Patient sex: M
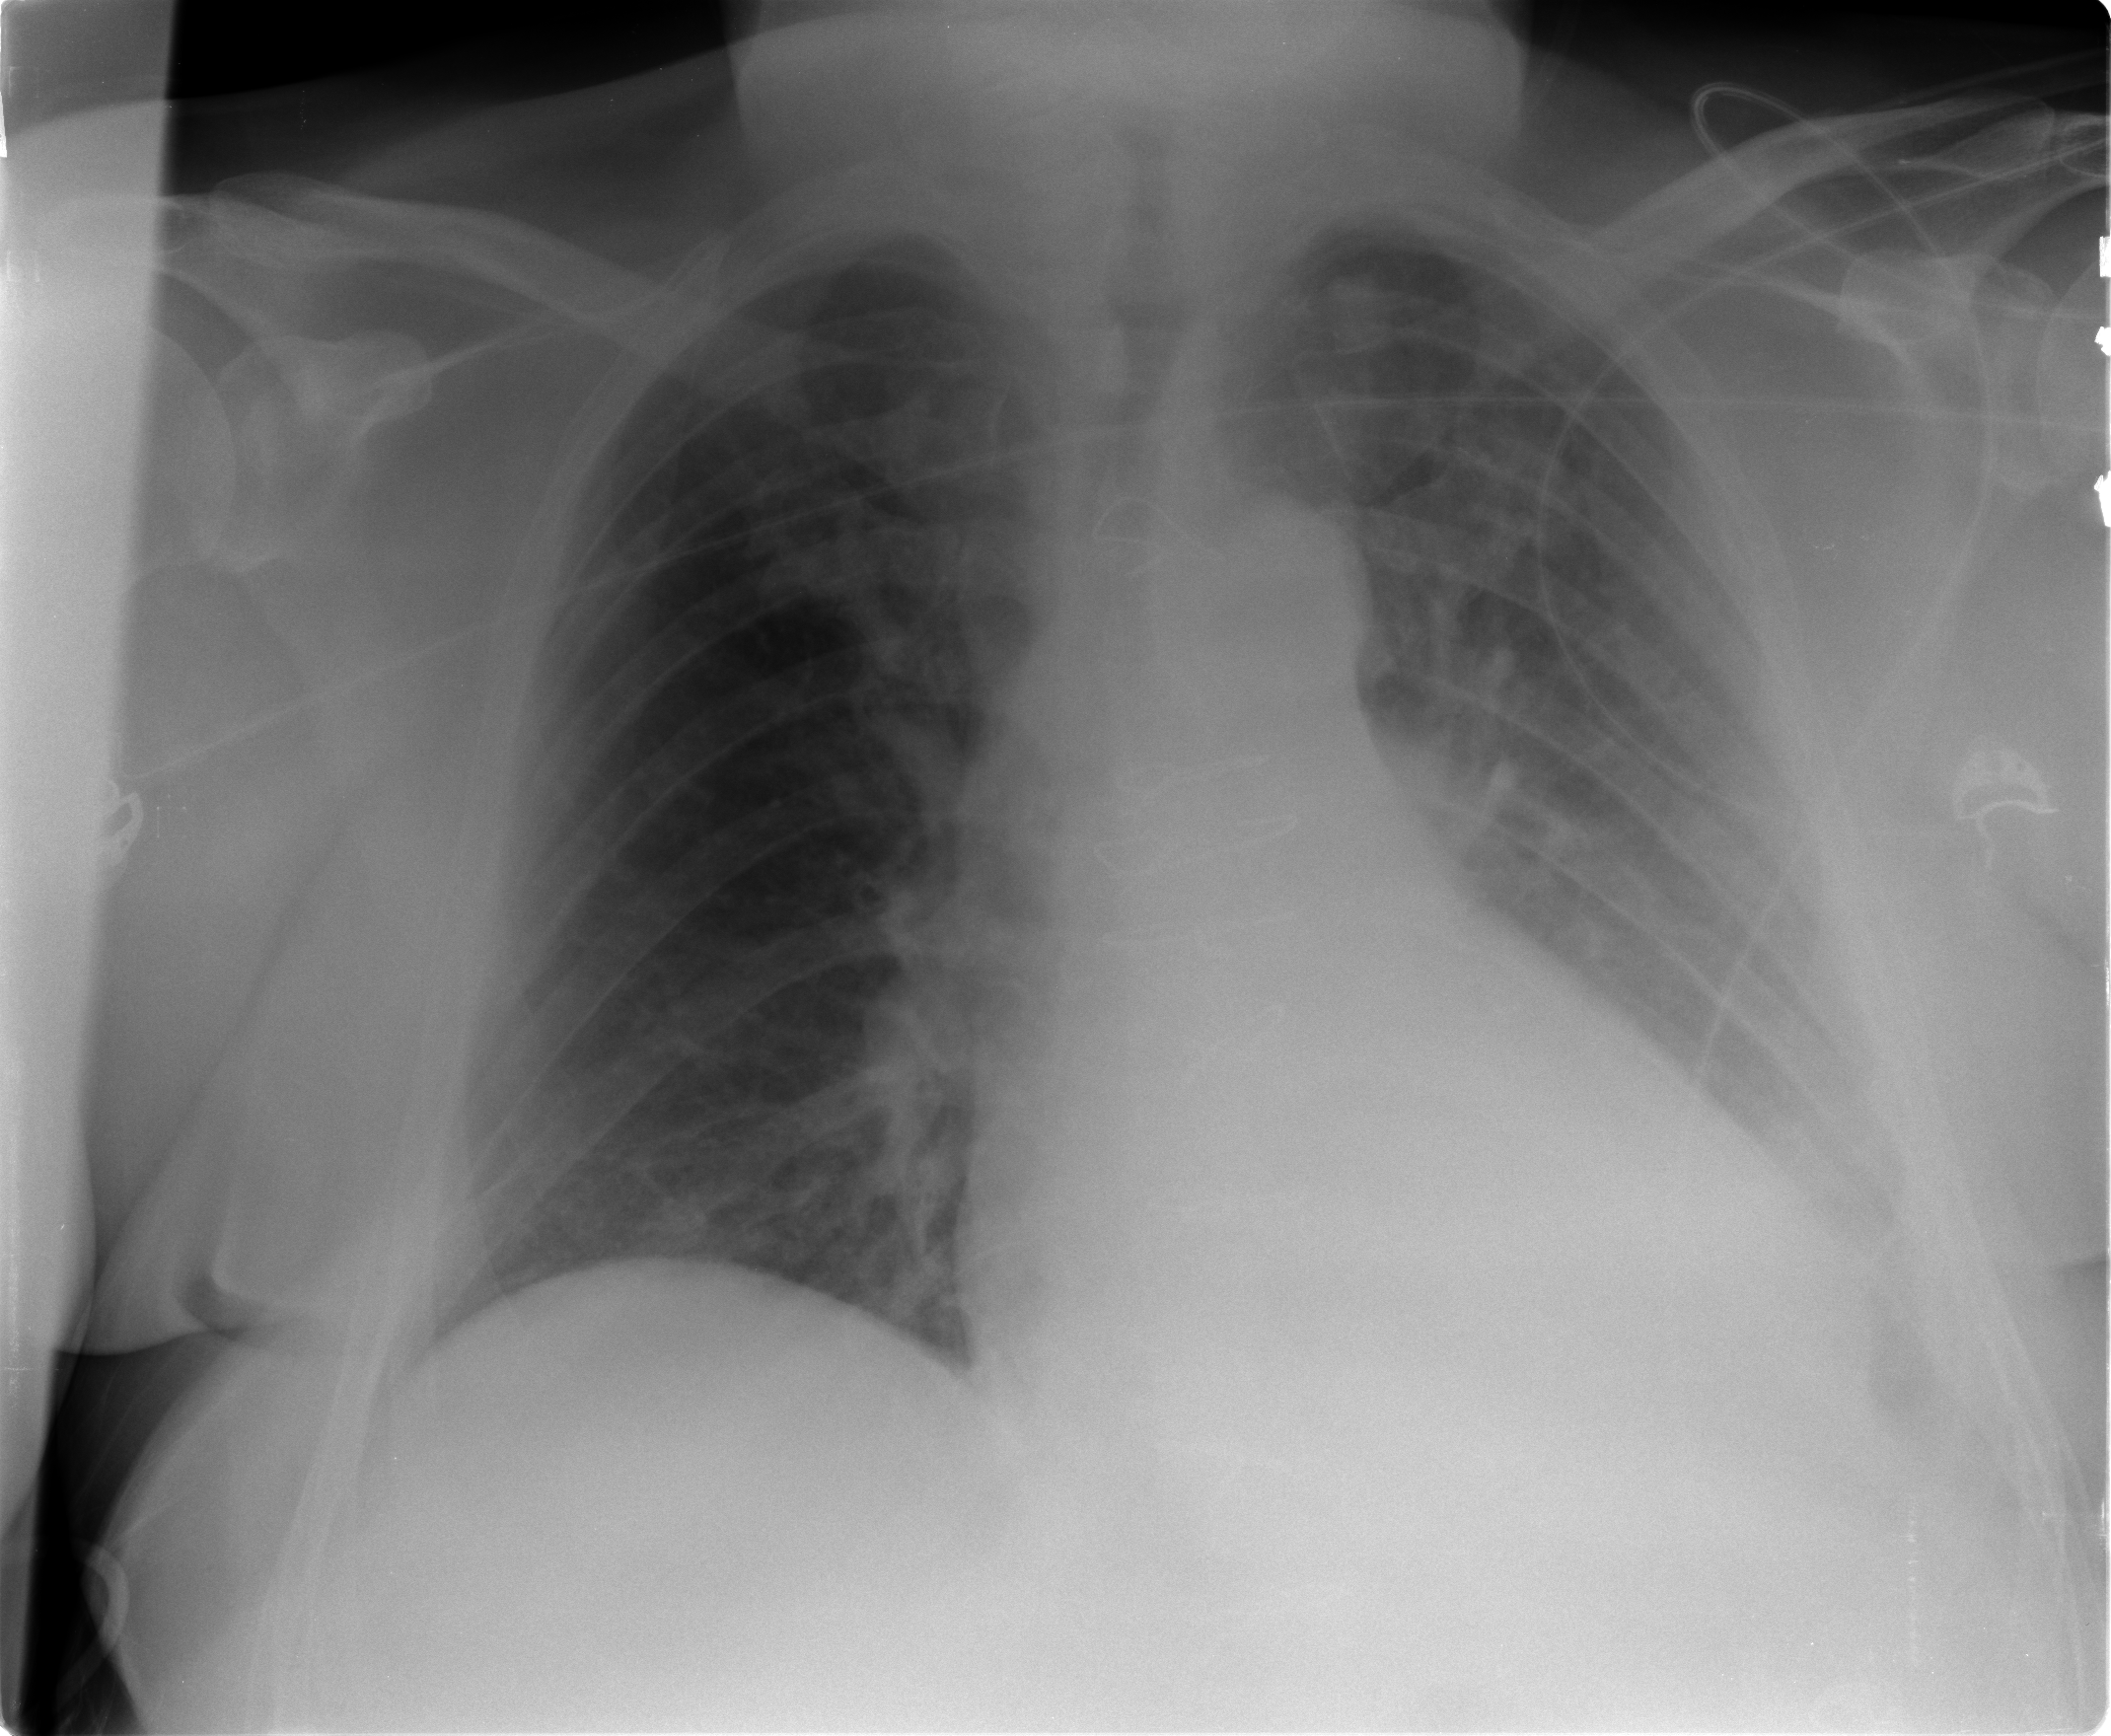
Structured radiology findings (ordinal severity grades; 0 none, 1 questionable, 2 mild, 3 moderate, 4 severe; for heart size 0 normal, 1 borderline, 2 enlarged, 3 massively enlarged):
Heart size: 2
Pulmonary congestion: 1
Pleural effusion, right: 0
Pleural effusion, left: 2
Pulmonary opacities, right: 0
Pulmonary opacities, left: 2
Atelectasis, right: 0
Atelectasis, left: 2